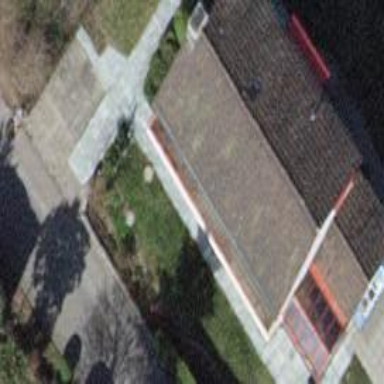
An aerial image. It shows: Building with tiled roof.